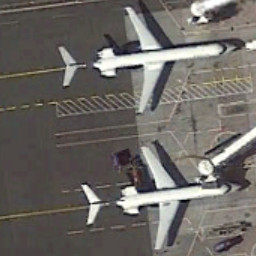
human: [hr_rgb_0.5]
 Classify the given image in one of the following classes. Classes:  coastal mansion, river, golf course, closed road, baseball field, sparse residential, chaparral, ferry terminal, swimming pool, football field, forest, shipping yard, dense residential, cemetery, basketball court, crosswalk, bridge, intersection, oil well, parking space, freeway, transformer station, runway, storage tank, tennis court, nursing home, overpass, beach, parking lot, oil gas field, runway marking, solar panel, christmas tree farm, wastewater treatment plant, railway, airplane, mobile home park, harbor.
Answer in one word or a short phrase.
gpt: airplane